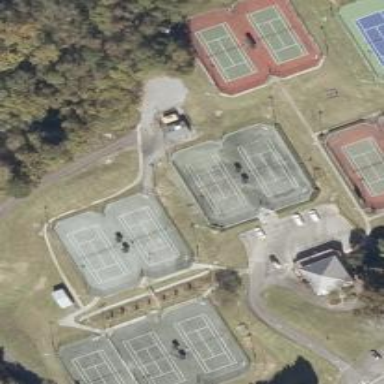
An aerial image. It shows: Tennis court on pitch.